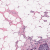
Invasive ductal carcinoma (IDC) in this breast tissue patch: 0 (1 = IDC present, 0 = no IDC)